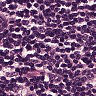
Metastatic tissue present: no